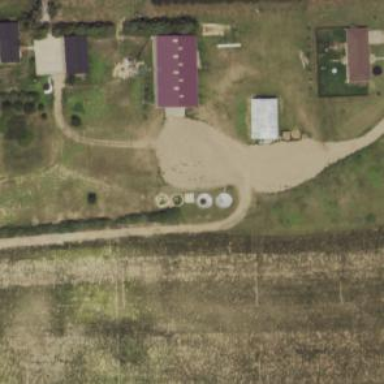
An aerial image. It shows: Silo.